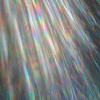
Label: sunburn